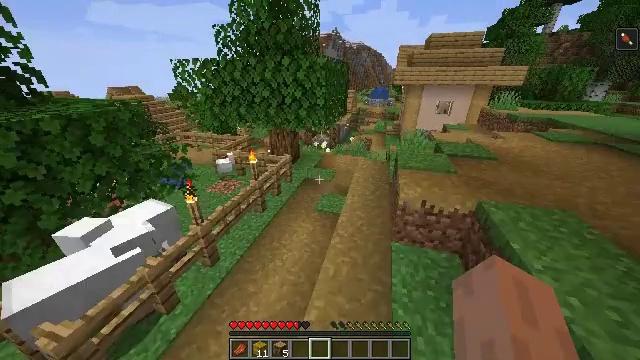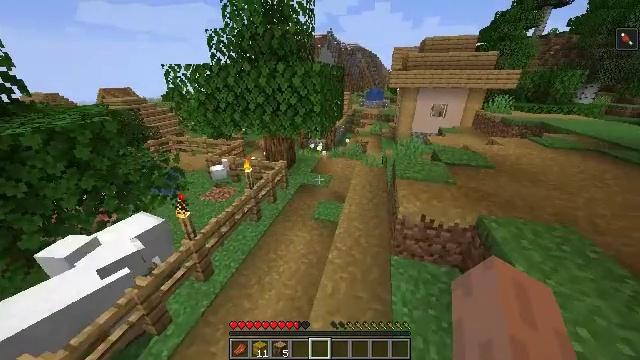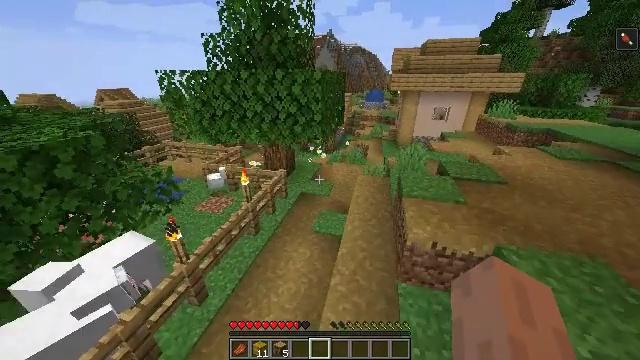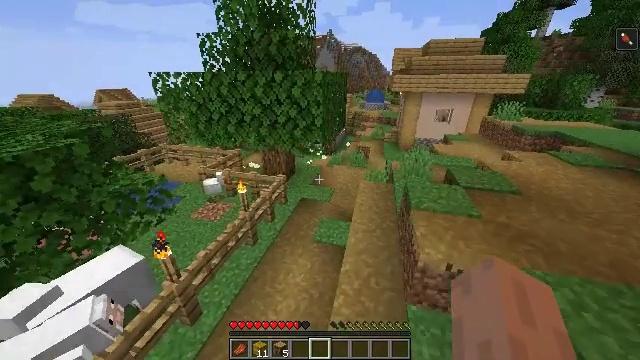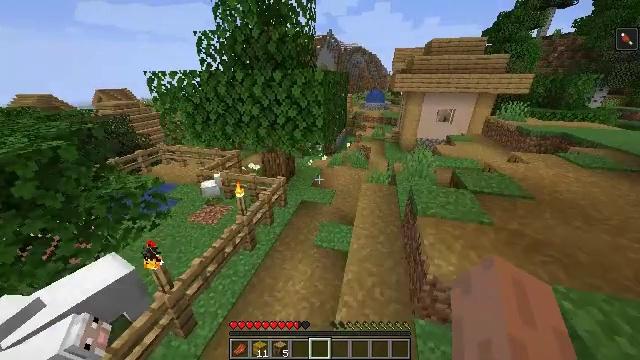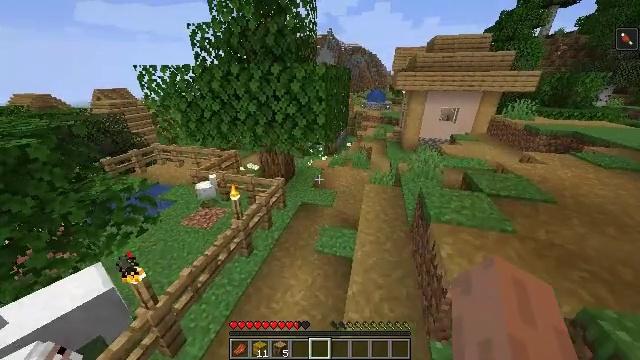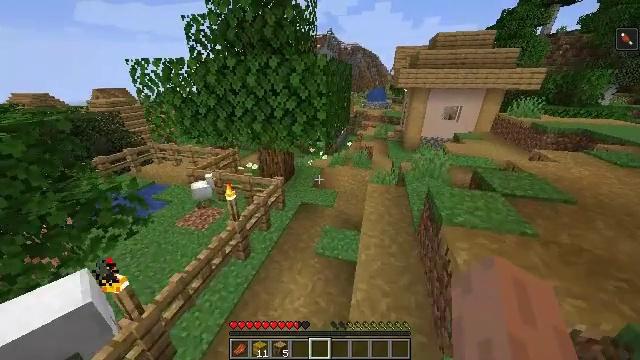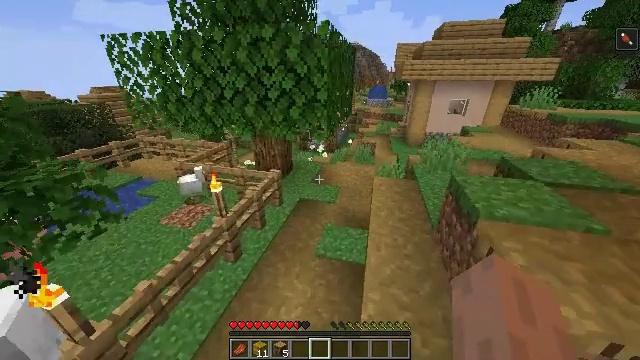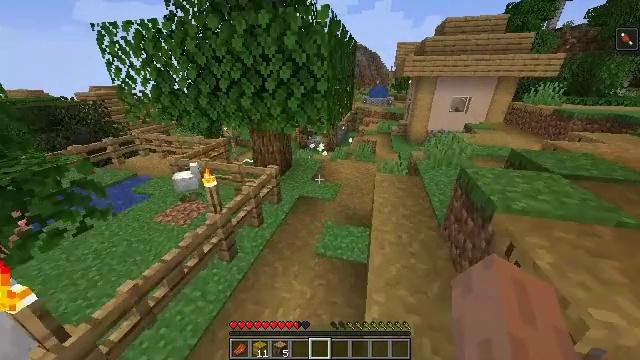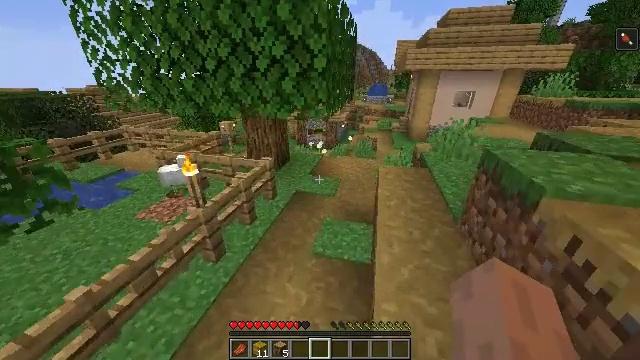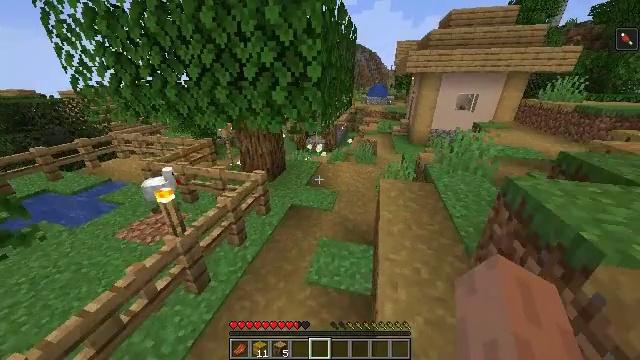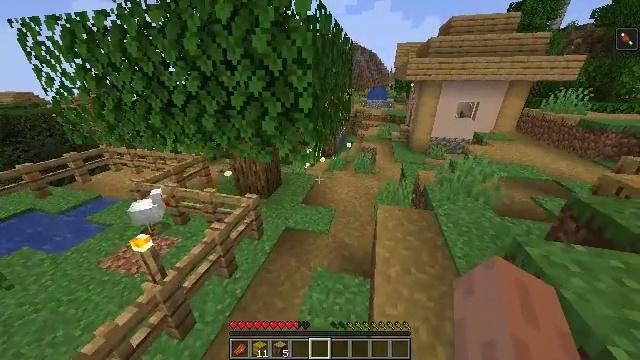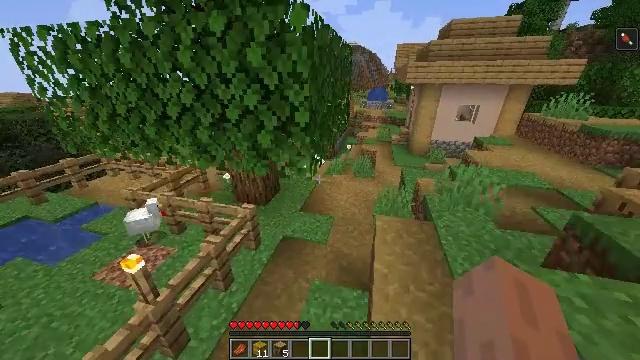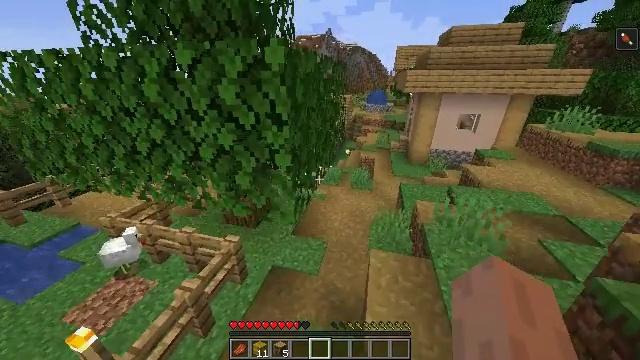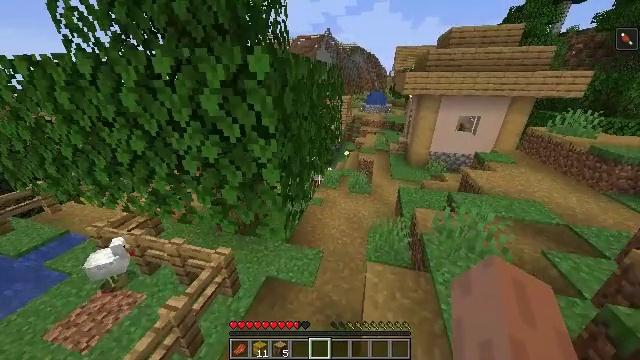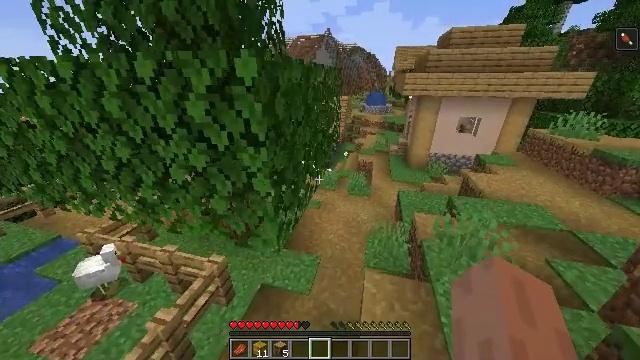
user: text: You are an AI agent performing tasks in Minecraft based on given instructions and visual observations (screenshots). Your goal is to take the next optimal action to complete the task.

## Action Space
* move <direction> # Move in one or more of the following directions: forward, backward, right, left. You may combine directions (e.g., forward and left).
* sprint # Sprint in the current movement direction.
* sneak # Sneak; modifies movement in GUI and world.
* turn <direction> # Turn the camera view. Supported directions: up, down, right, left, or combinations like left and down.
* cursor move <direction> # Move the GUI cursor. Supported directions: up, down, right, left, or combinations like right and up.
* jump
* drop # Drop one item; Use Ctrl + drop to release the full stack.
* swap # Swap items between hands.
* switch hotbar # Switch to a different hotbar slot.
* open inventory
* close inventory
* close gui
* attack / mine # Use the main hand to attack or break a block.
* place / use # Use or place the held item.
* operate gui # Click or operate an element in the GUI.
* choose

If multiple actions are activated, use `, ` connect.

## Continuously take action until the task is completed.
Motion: motion action
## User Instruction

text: Get the fletching table back into the inventory.
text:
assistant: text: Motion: move forward, sprint, turn right, jump
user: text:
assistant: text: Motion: move forward, sprint, jump
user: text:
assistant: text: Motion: move forward, sprint, jump
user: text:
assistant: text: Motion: move forward, sprint, jump
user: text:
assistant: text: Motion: move forward, sprint, jump
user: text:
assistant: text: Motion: move forward, sprint, jump
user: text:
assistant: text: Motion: move forward and move right, sprint, jump
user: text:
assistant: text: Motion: move forward and move right, sprint, jump
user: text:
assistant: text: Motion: move forward and move right, sprint, jump
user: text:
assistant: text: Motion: move forward and move right, sprint, jump
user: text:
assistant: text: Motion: move forward and move right, sprint, jump
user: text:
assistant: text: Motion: move forward and move right, sprint, jump
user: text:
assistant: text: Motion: move forward and move right, sprint, jump
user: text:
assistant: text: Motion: move forward and move right, sprint, jump
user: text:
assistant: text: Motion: move forward and move right, sprint, jump
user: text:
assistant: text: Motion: move forward and move right, sprint, jump
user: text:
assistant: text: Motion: move forward and move right, sprint, jump
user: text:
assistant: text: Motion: move forward and move right, sprint, jump
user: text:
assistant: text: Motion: move forward and move right, sprint, jump
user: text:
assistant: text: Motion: move forward and move right, sprint, jump
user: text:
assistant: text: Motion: move forward, sprint, jump
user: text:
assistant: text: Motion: move forward, sprint, jump
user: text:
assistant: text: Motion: move forward, sprint, jump
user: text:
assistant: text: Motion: move forward, sprint, jump
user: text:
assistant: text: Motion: move forward, sprint, jump
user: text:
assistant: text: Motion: move forward, sprint, jump
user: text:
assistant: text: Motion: move forward, sprint, jump
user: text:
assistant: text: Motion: move forward, sprint, turn right, jump
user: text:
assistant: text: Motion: move forward, sprint, jump
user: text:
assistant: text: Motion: move forward, sprint, jump